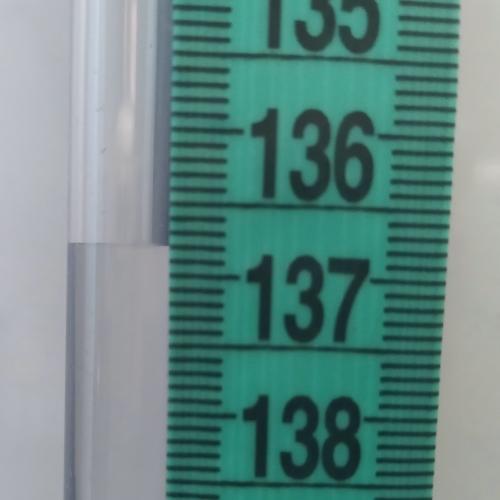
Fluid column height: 136.8 cm